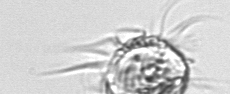
Label: Leegaardiella_ovalis